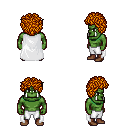
a pixel art fantasy rpg character, male body template, orc, green skin, white cape, white pants, dark blonde curly afro hairstyle, brown shoes, four views (front, back, left, right), 2x2 character sprite sheet, small pixel art, hard edges, no anti-aliasing